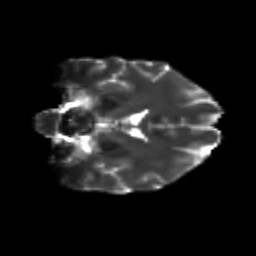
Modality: T2w
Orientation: coronal
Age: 25
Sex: female
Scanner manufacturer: siemens
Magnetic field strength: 3 T
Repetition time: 3.5 s
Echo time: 0.113 s